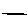
Label: line